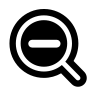
Cursor type: zoom_out
OS/theme: linux-bibata
Variant: white